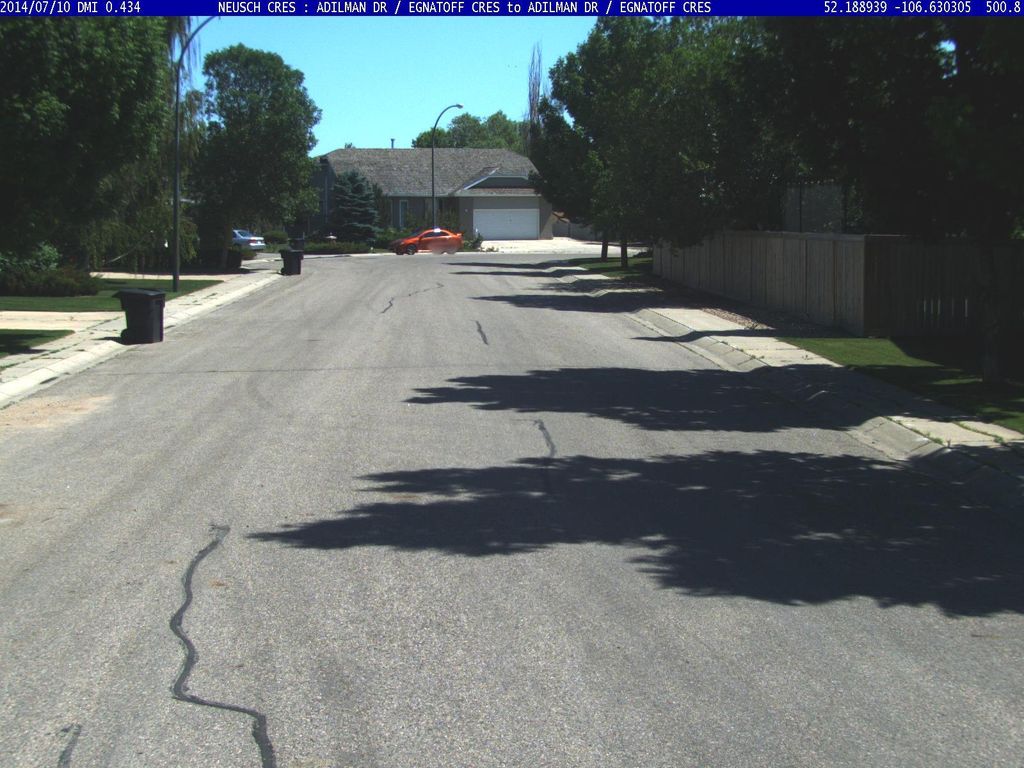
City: saskatoon